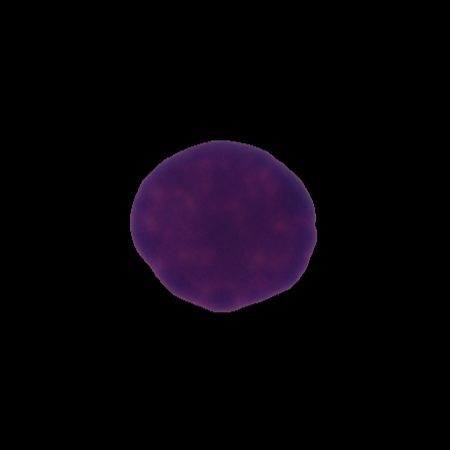
Label: healthy